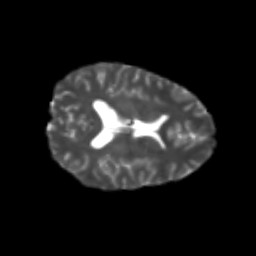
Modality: T2w
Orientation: axial
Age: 23
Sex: female
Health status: healthy
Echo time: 0.074 s